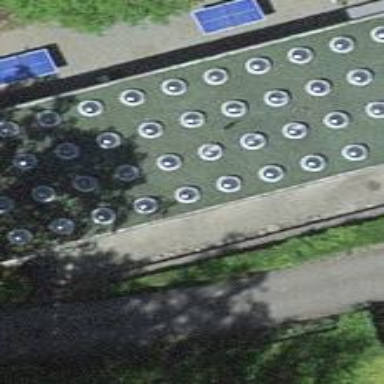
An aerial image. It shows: Flat-roofed building with toilets inside.